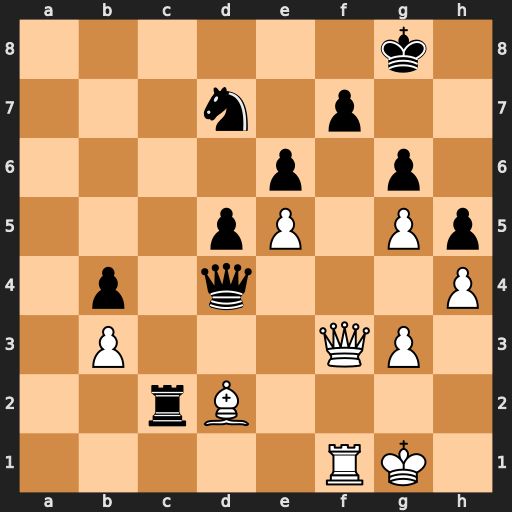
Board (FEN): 6k1/3n1p2/4p1p1/3pP1Pp/1p1q3P/1P3QP1/2rB4/5RK1
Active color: w
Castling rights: -
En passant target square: -
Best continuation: Be3 Nxe5 Bxd4 Nxf3+ Rxf3